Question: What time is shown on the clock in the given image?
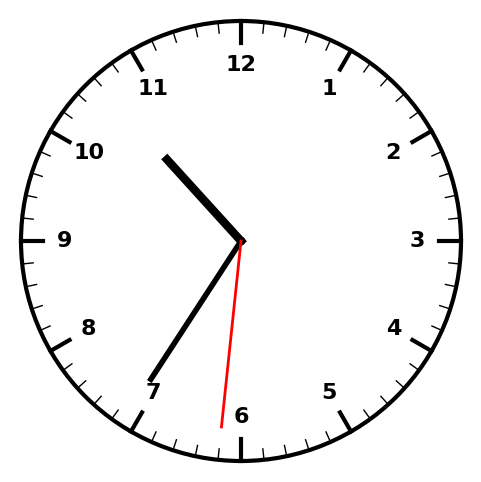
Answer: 10:35:31